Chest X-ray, AP view. Patient: 56 years old, sex M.
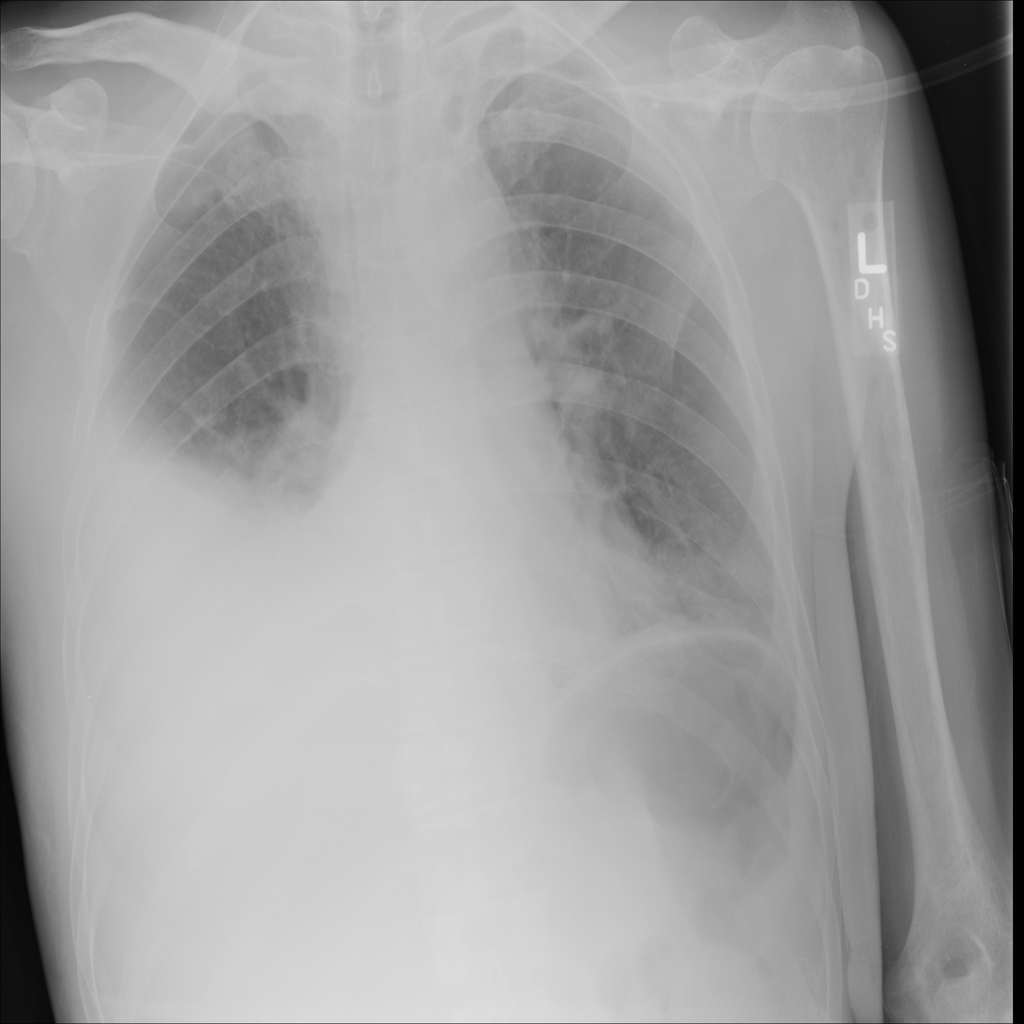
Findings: Effusion